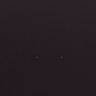
Metastatic tissue present: no